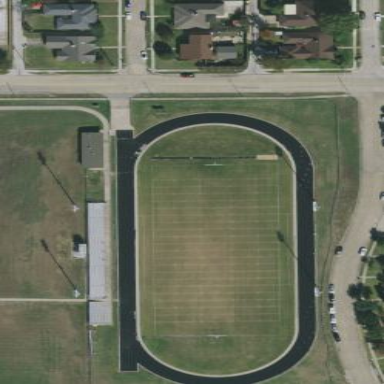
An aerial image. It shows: Athletic track located in leisure land area.